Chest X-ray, AP view. Patient: 32 years old, sex F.
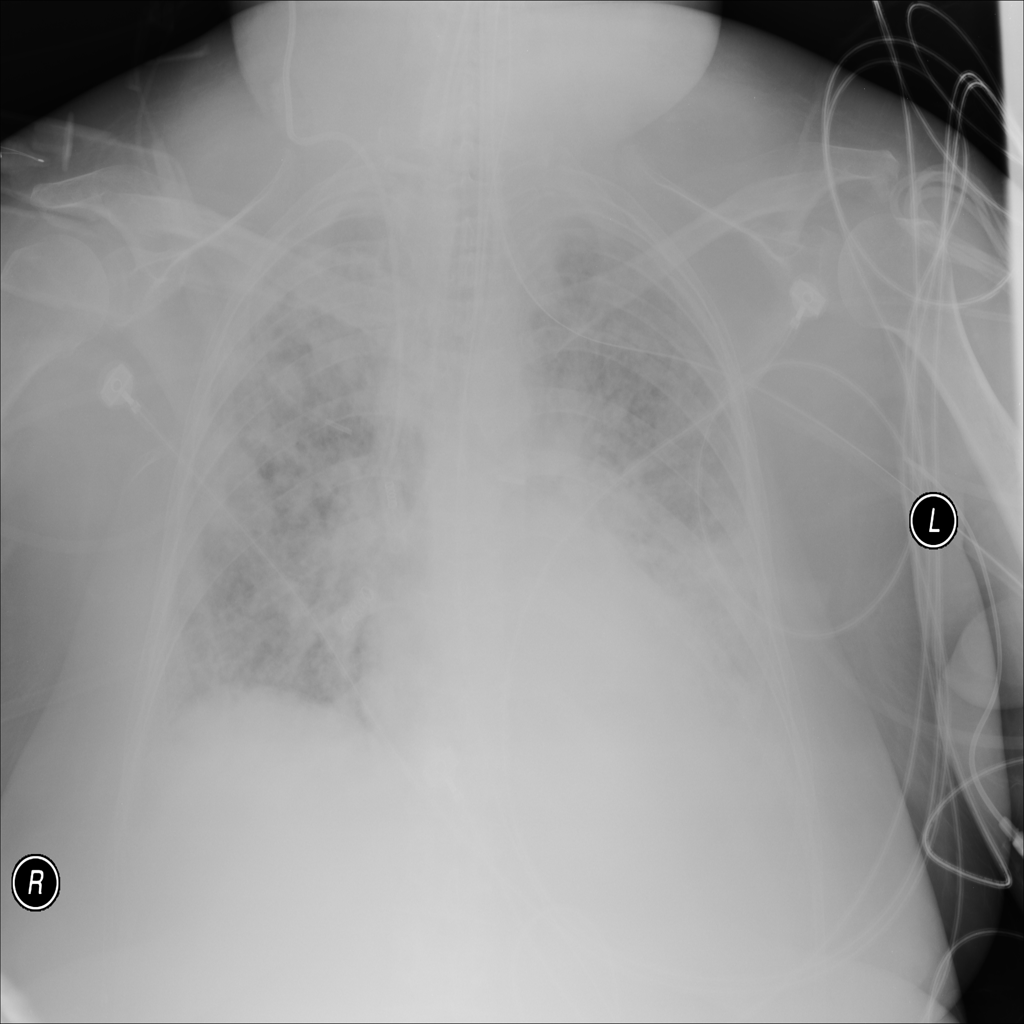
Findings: Infiltration